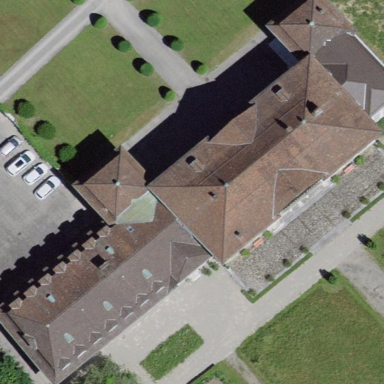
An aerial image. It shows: Building with hipped roof made of roof tiles.